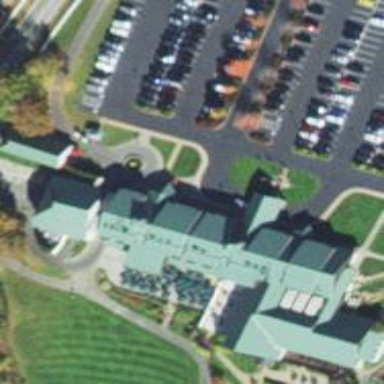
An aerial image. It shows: Commercial building that serves as clubhouse for golf facility.